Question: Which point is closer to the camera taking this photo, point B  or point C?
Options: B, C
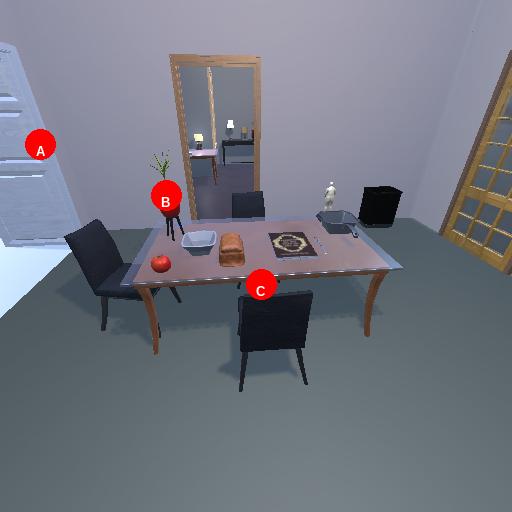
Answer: B